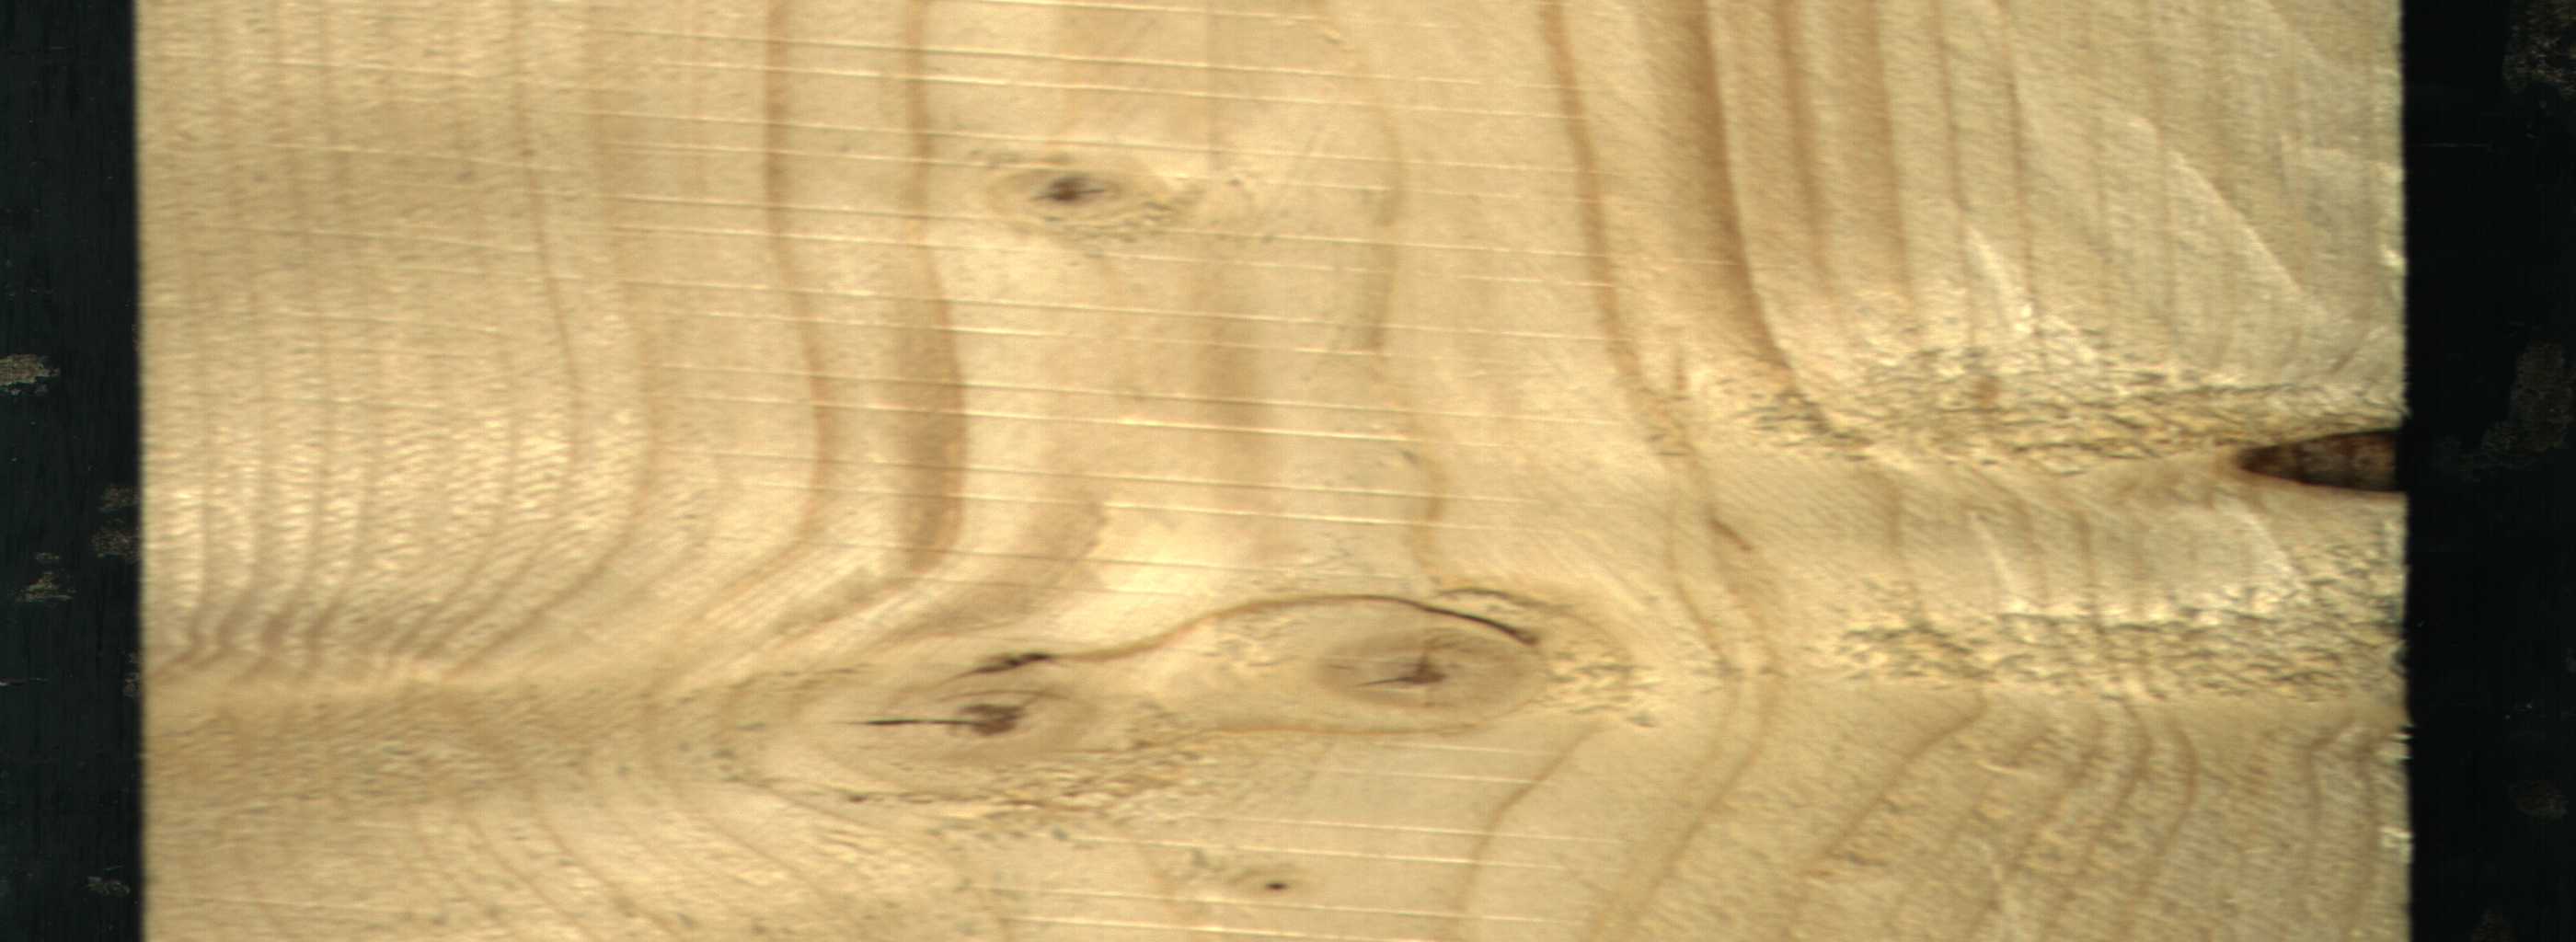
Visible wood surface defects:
Crack
Crack
knot_with_crack
Knot_missing
Dead_Knot
Live_Knot
Live_Knot